Question:
These two functions are part of my cpp file.
The vector type is of class type (WordInText).
When my program gets into these loops it gets out of it within one loop.
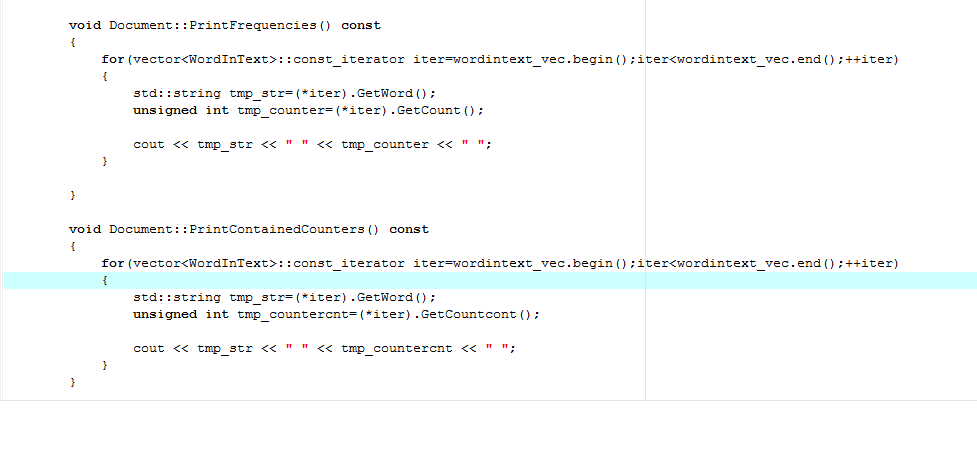
Answer: I suspect you want:
'iter != wordintext_vec.end()'
Rather than:
'iter < wordintext_vec.end()'